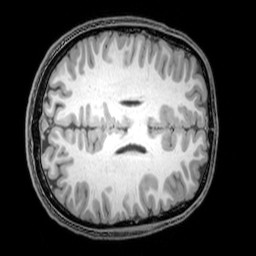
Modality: T1w
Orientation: axial
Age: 21
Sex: male
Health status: healthy
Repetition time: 0.081 s
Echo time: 0.037 s